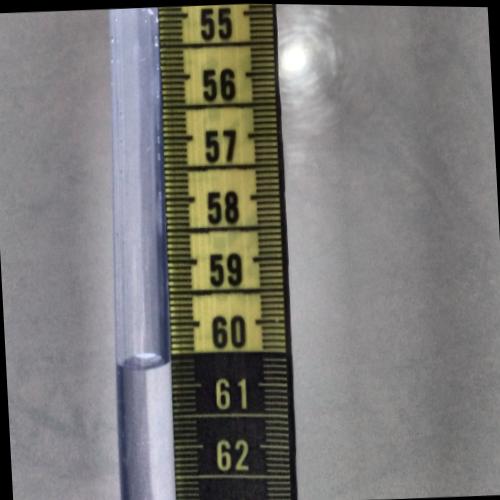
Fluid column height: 60.7 cm